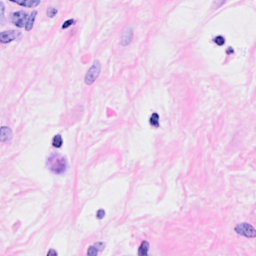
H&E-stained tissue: Breast